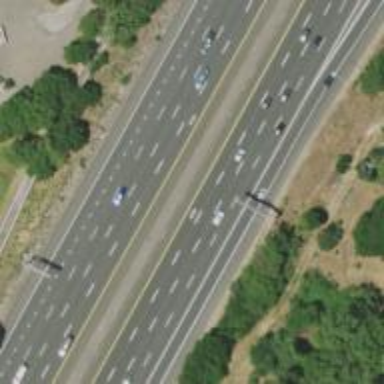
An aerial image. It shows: Motorway junction.